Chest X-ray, PA view. Patient: 48 years old, sex F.
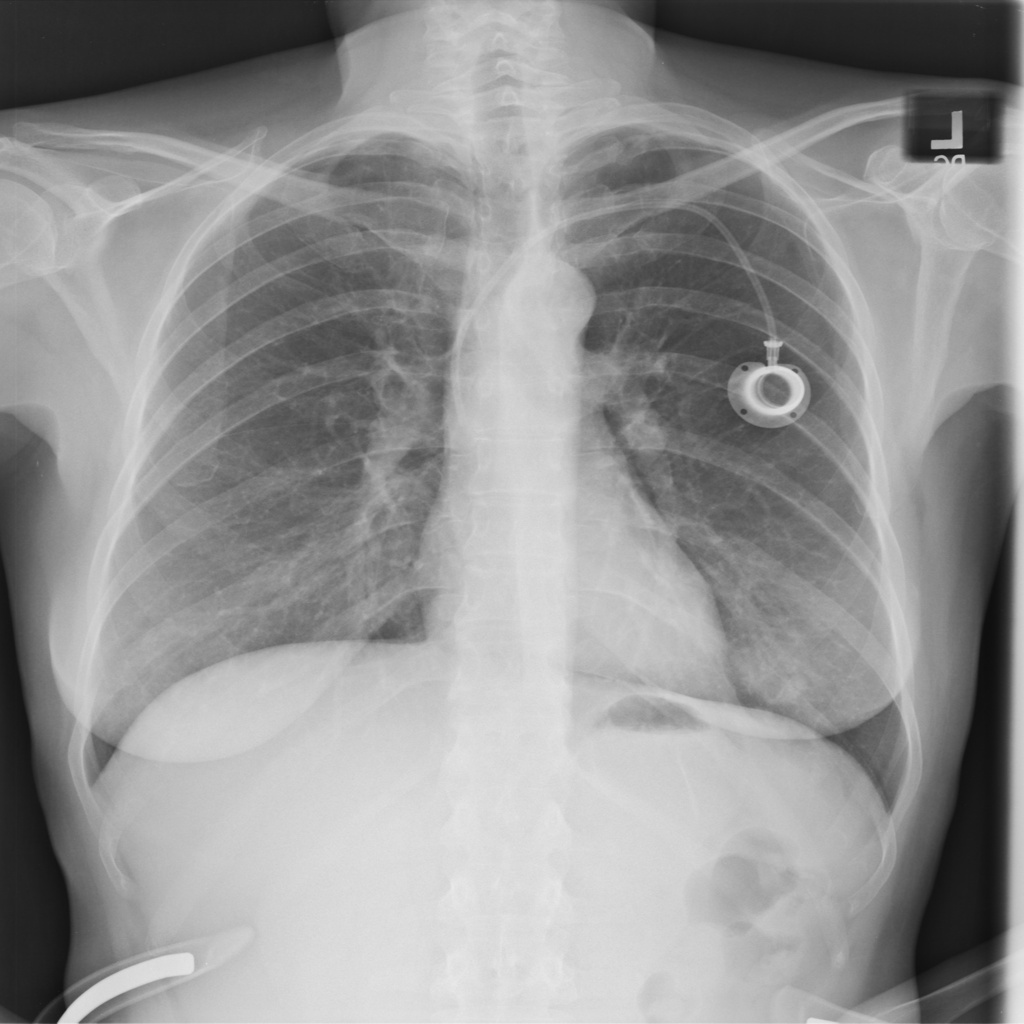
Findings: Nodule